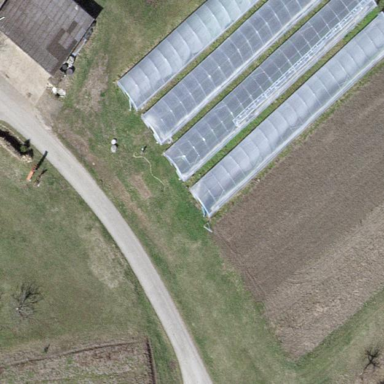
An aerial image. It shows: Greenhouse.